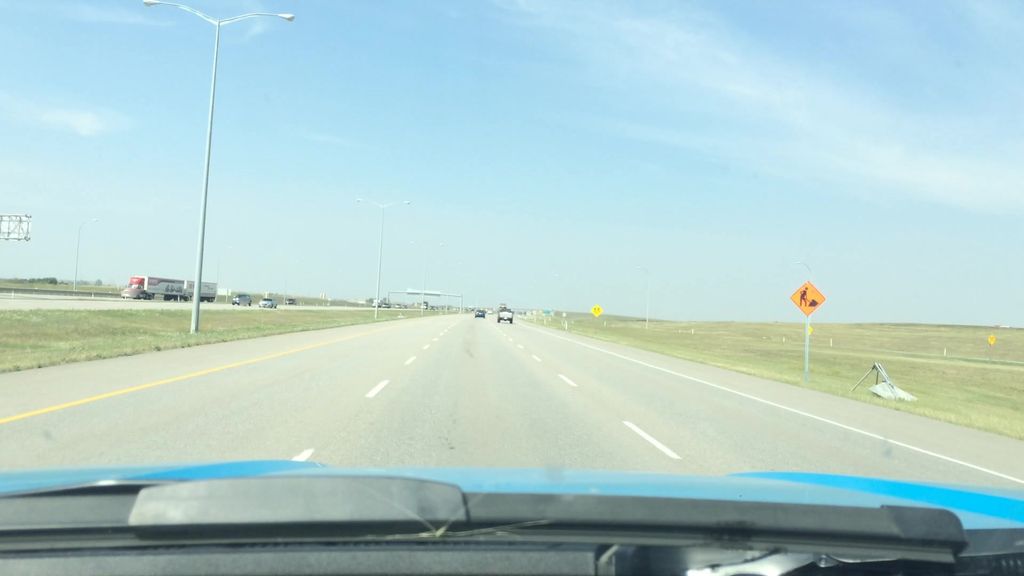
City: calgary